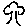
Label: tree